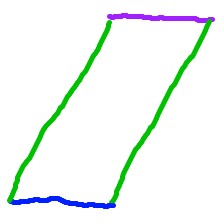
Shape: parallelogram